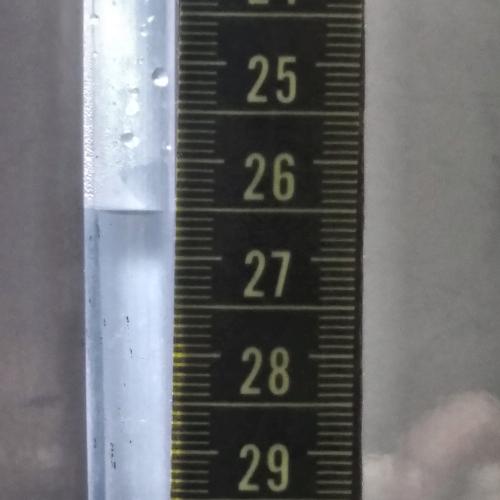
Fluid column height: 26.5 cm